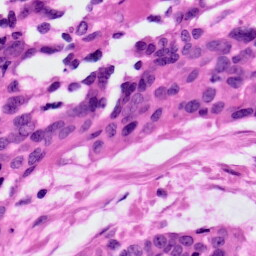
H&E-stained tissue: Ovarian